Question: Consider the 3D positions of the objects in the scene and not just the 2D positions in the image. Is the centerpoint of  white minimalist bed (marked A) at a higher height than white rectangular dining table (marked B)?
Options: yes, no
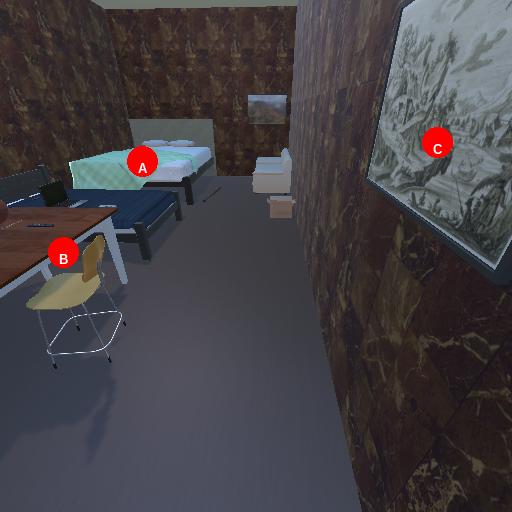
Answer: yes